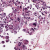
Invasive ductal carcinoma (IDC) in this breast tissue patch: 0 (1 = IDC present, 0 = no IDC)